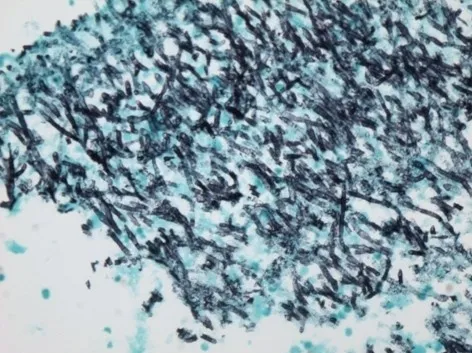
A; GMS stain showing aspergillus fungal hyphae with uniform septated hyphae, and branching at 45 degrees (x100, Gomori Methanamine Silver stain).
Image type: pathology (methenamine_silver)